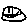
Label: smiley face